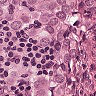
Metastatic tissue present: yes